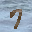
Label: 7